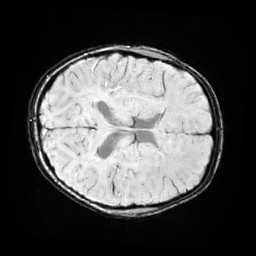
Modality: SWI
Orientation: axial
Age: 12
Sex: male
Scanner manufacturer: siemens
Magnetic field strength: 3 T
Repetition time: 0.027 s
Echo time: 0.02 s